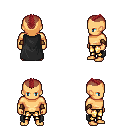
a pixel art fantasy rpg character, male body template, human, tanned skin, black cape, gold greaves, brunette short mohawk hairstyle, cloth bracers, four views (front, back, left, right), 2x2 character sprite sheet, small pixel art, hard edges, no anti-aliasing